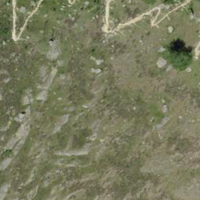
EUNIS habitat code: 26
Species observed at this site:
Corvus corax
Euphorbia cyparissias
Emberiza cia